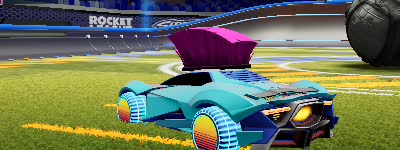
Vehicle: werewolf